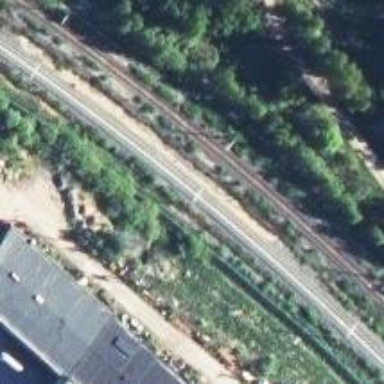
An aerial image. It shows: Railway with continuous electrified contact line.